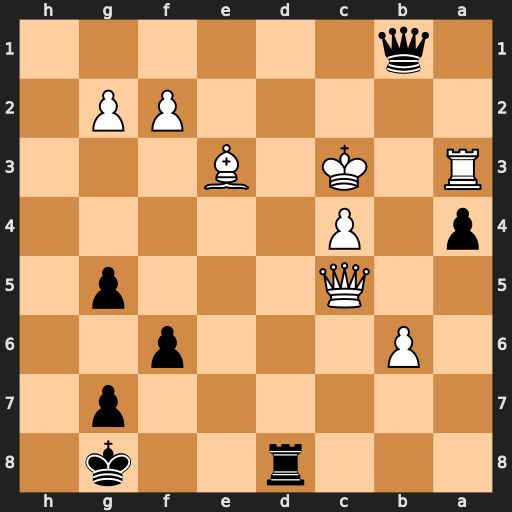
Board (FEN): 3r2k1/6p1/1P3p2/2Q3p1/p1P5/R1K1B3/5PP1/1q6
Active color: b
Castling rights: -
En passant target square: -
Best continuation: Rd3#